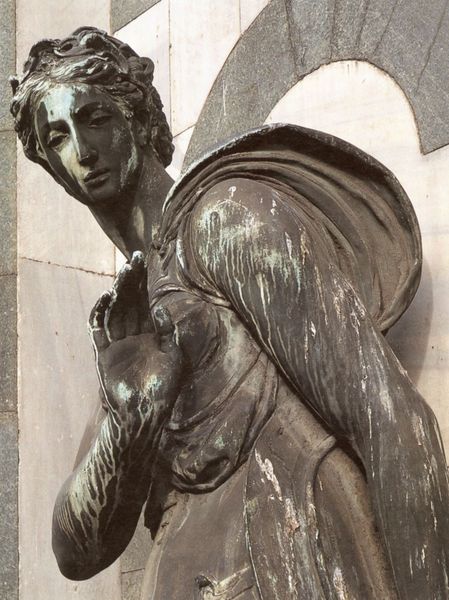
Titel: Südportal, Enthauptung von Johannes dem Täufer
Künstler: Vincenzo Danti
Standort: Florenz, Baptisterium (EU - I - Toskana)
Schlagwörter: flügel, hand, kopf, mann, umhang, frau, geste, marmor, mund, nase, blick, tuch, alt, wand, arm, augen, falten, gesicht, silber, stein, tragen, wind, kirche, figur, gewand, haare, mantel, locken, sack, engel, skulptur, statue, bogen, massiv, metall, bronze, torbogen, kupfer, fliesen, dynamik, rom, grab, witterung, antik, toga, segnen, grabstätte, gruß, metal, grabmal, monument, abwehr, bronzestatue, aussenwand, guß, bausch, tuck, altertum, oxidiert, erfurcht, oxidierung, vogelkot